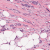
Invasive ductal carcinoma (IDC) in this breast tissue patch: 1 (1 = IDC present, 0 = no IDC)